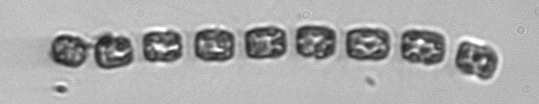
Label: Thalassiosira